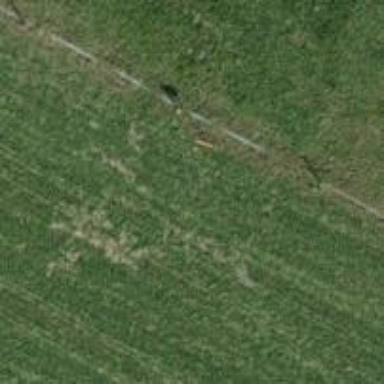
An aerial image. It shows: View of pole with roofed pipeline marker.